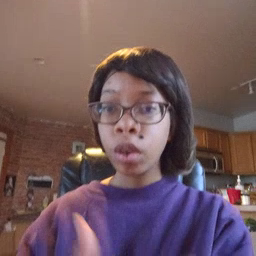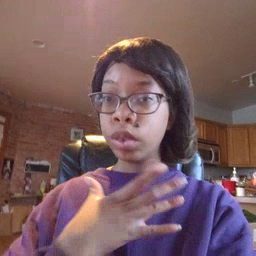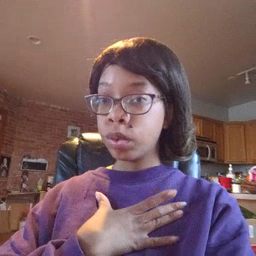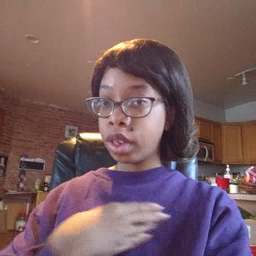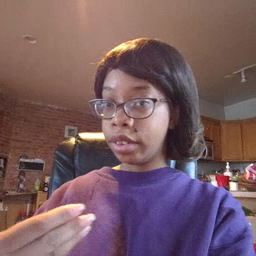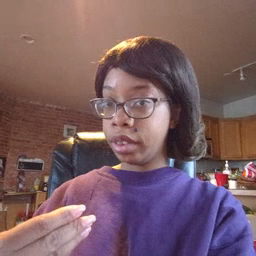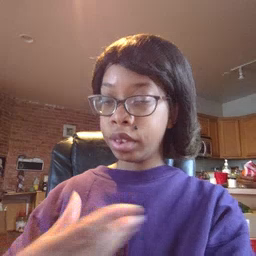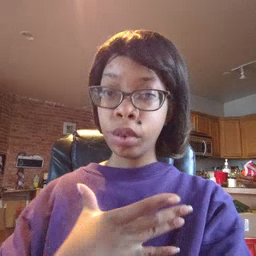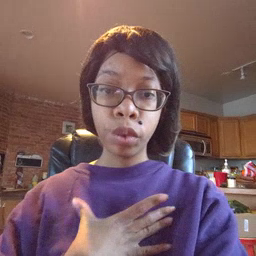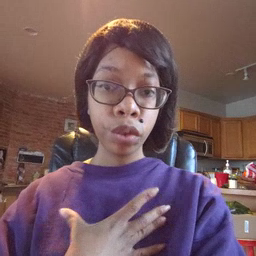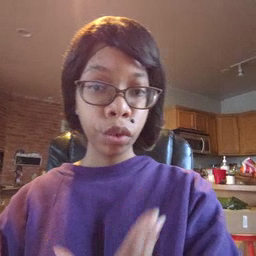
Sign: white